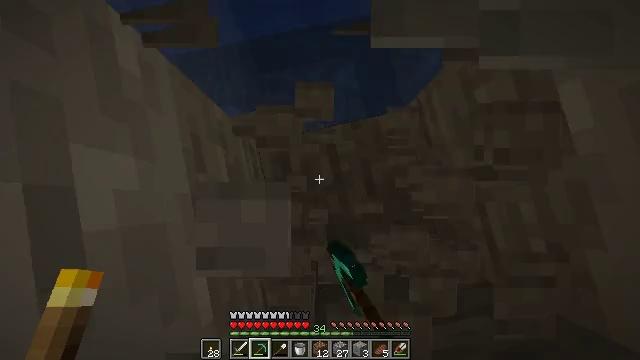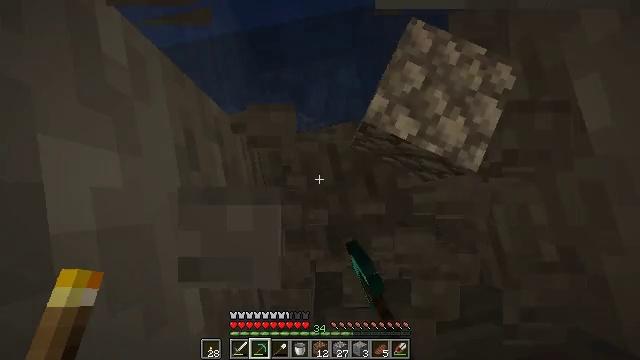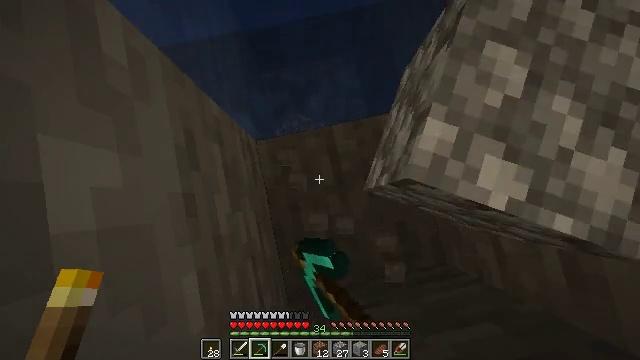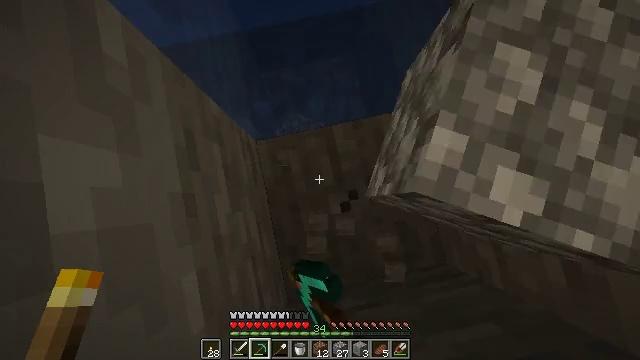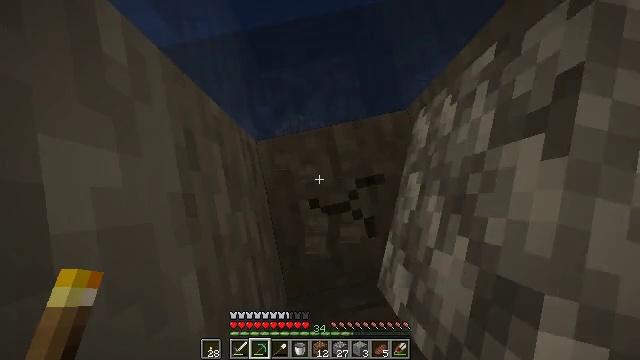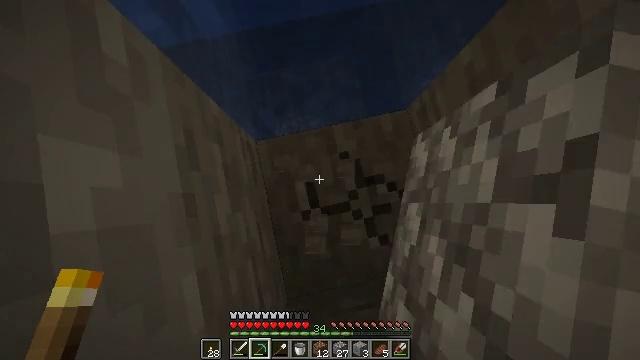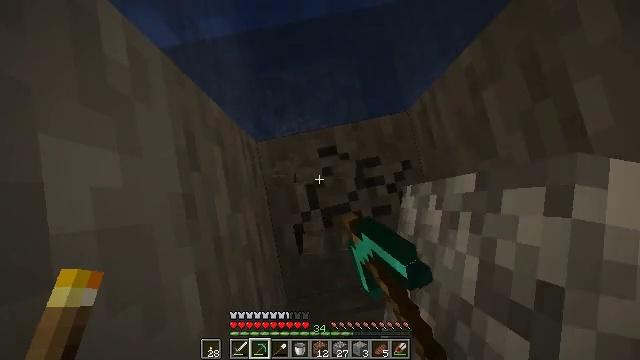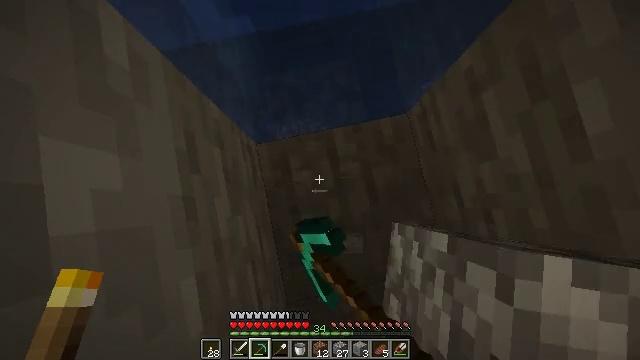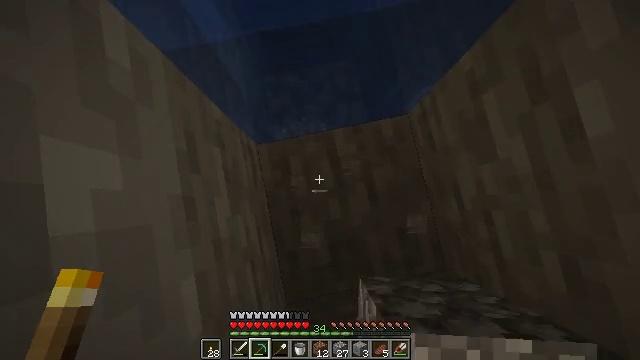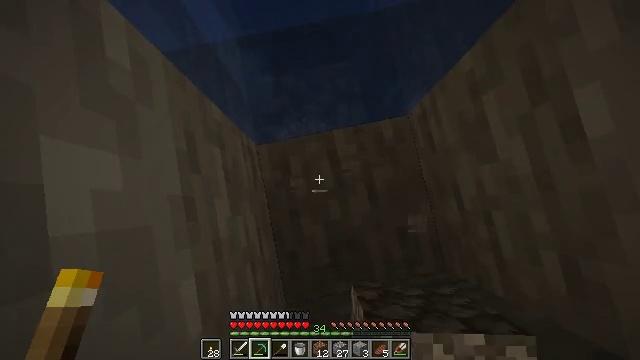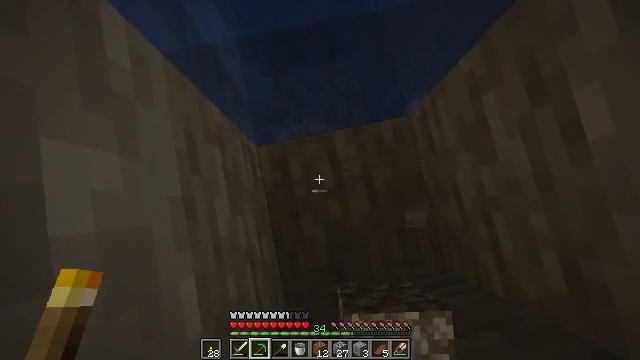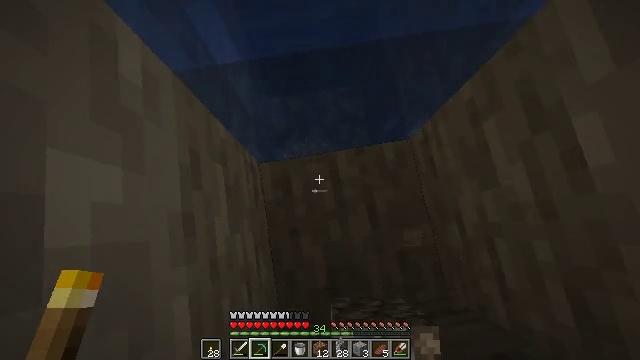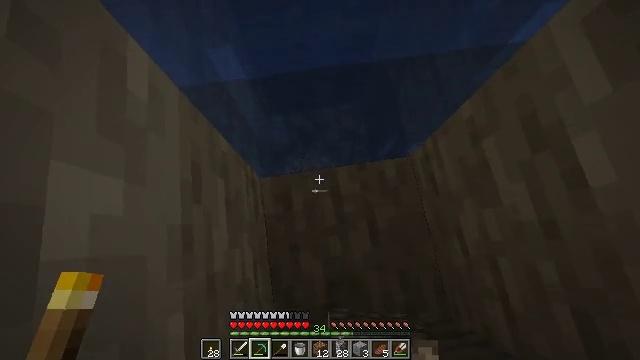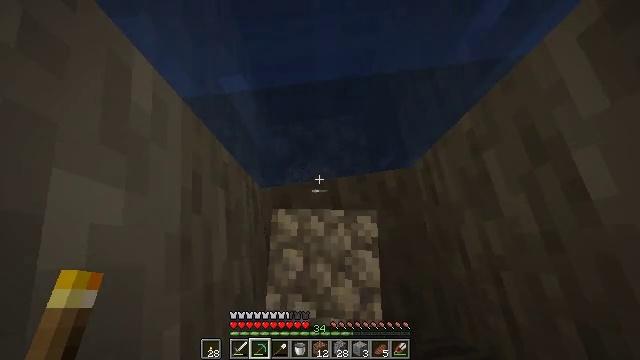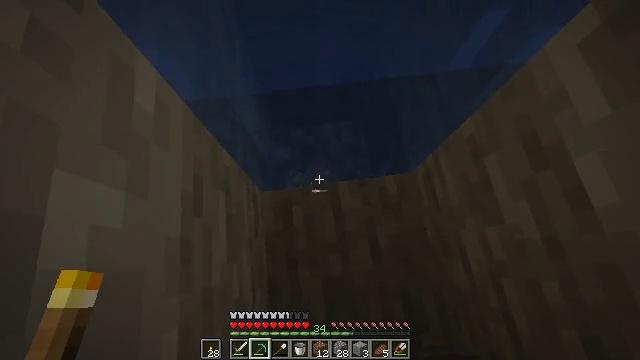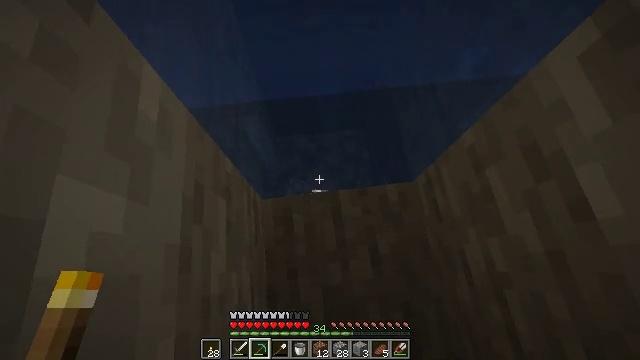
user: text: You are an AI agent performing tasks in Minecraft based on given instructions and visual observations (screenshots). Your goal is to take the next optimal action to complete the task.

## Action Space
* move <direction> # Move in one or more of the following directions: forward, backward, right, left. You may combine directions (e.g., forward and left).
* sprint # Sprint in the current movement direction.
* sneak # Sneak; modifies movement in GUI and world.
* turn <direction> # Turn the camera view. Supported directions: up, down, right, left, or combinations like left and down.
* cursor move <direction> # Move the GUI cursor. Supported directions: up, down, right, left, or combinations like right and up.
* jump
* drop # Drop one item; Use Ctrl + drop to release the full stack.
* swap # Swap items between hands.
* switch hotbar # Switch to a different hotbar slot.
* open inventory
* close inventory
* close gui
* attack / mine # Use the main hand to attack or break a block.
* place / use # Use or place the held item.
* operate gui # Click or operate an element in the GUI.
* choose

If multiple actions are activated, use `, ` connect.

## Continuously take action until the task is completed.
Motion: motion action
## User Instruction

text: Collect diorite
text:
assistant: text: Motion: attack / mine
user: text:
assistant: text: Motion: attack / mine
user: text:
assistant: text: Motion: attack / mine
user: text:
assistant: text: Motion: attack / mine
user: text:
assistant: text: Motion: attack / mine
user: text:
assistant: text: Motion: attack / mine
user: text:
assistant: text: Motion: no_op
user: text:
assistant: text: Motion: no_op
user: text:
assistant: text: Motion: no_op
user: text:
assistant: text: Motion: no_op
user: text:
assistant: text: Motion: turn left and up
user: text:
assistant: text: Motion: turn up
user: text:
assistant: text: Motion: turn up
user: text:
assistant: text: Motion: no_op
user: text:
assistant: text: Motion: turn up
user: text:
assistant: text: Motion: turn up
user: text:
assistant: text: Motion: attack / mine
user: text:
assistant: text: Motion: attack / mine
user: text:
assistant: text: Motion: attack / mine
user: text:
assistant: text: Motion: attack / mine
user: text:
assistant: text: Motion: attack / mine
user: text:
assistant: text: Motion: attack / mine
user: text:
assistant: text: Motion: attack / mine
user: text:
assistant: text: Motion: attack / mine
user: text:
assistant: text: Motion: turn down, attack / mine
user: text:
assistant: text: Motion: turn right and down, attack / mine
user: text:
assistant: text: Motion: attack / mine